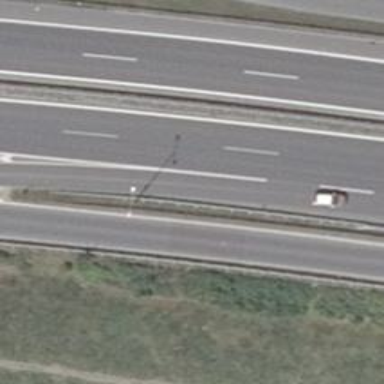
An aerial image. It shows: Trunk link highway with asphalt surface.